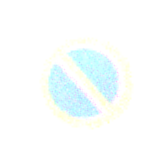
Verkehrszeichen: EingeschraenktesHalteverbot
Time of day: SunriseSunset
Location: Outdoor (Nature)
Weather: PartlyCloudy
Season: Summer
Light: Natural